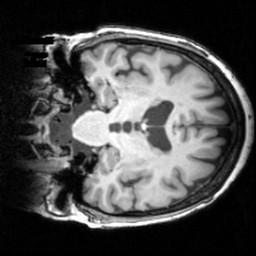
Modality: T1w
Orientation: coronal
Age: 76
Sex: female
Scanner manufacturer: siemens
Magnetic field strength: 3 T
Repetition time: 1.62 s
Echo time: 0.003 s